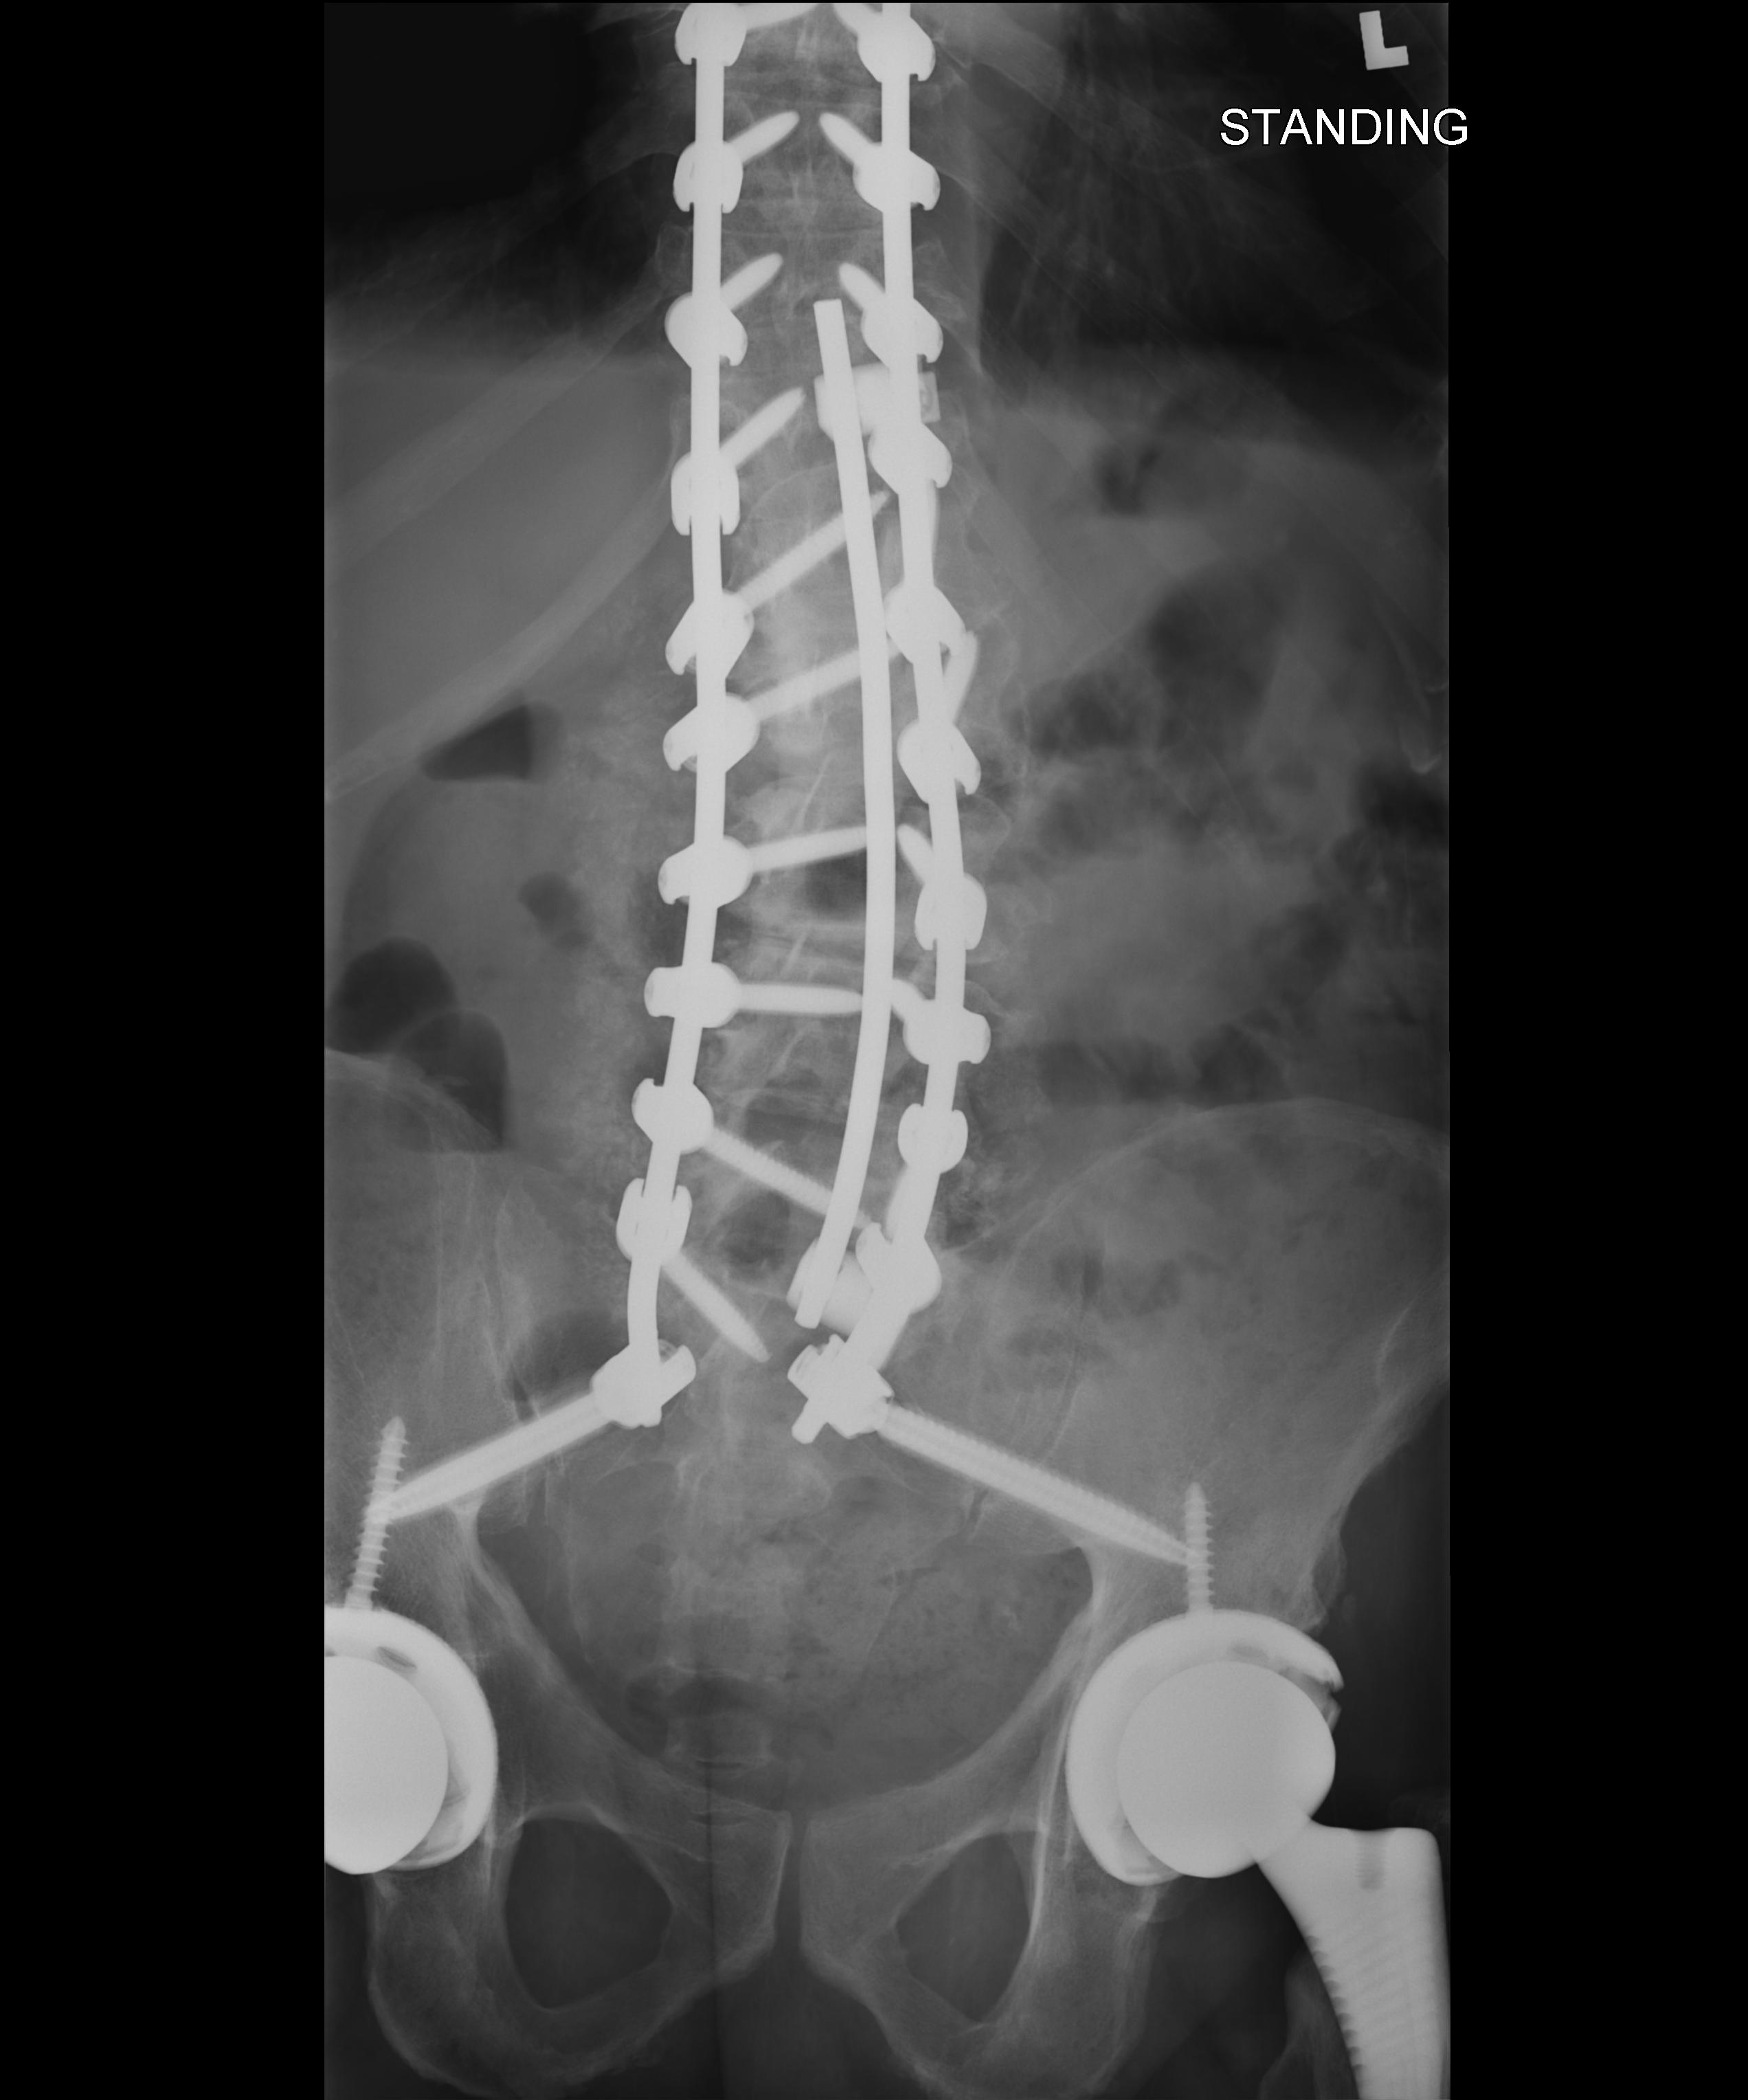
View: AP
Implant manufacturer: Styker everest (K2M)